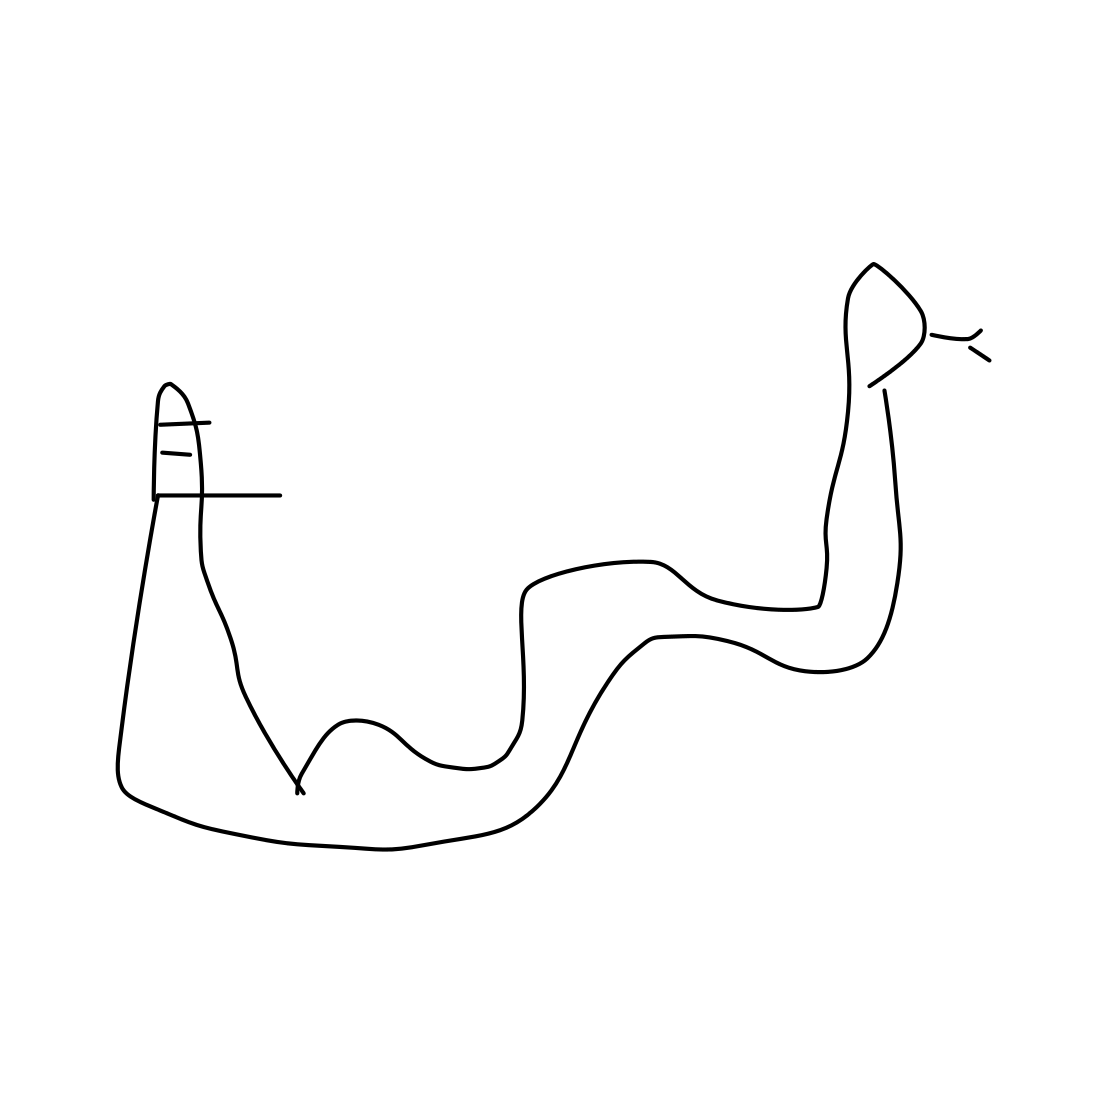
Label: snake